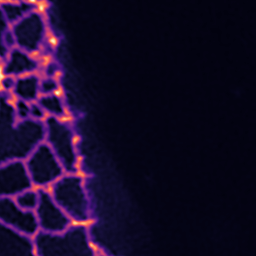
Label: Super-resolution ER image